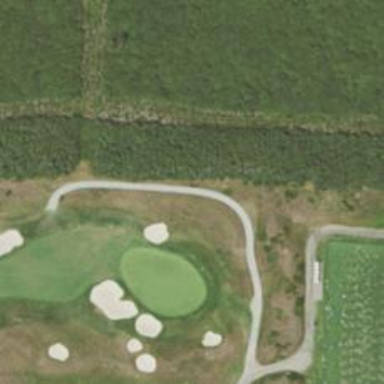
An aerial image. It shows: Pathway for golfing.